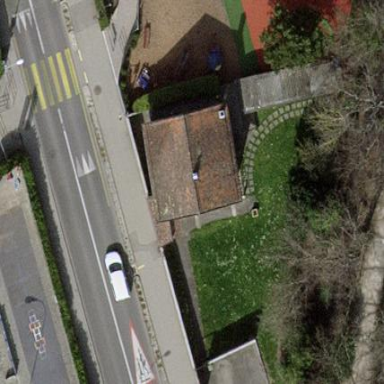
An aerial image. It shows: School building.